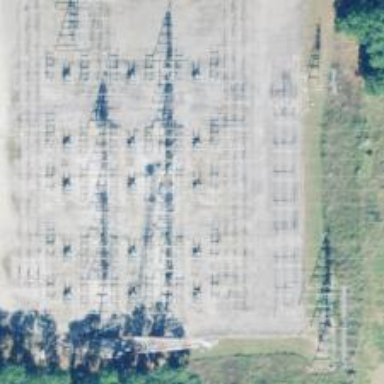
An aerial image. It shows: Switch used for power control.